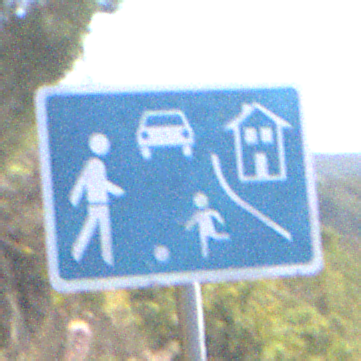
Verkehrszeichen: BeginnVerkehrsberuhigterBereich
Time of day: MorningAfternoon
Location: Outdoor (RoadRail)
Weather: PartlyCloudy
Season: NotSpecified
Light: Natural